Question: I added <URL> to the 'pubspec.yaml' file.
However, when I enter flutter packages get in the terminal, an error occurs.

Can I get advice on what to do?
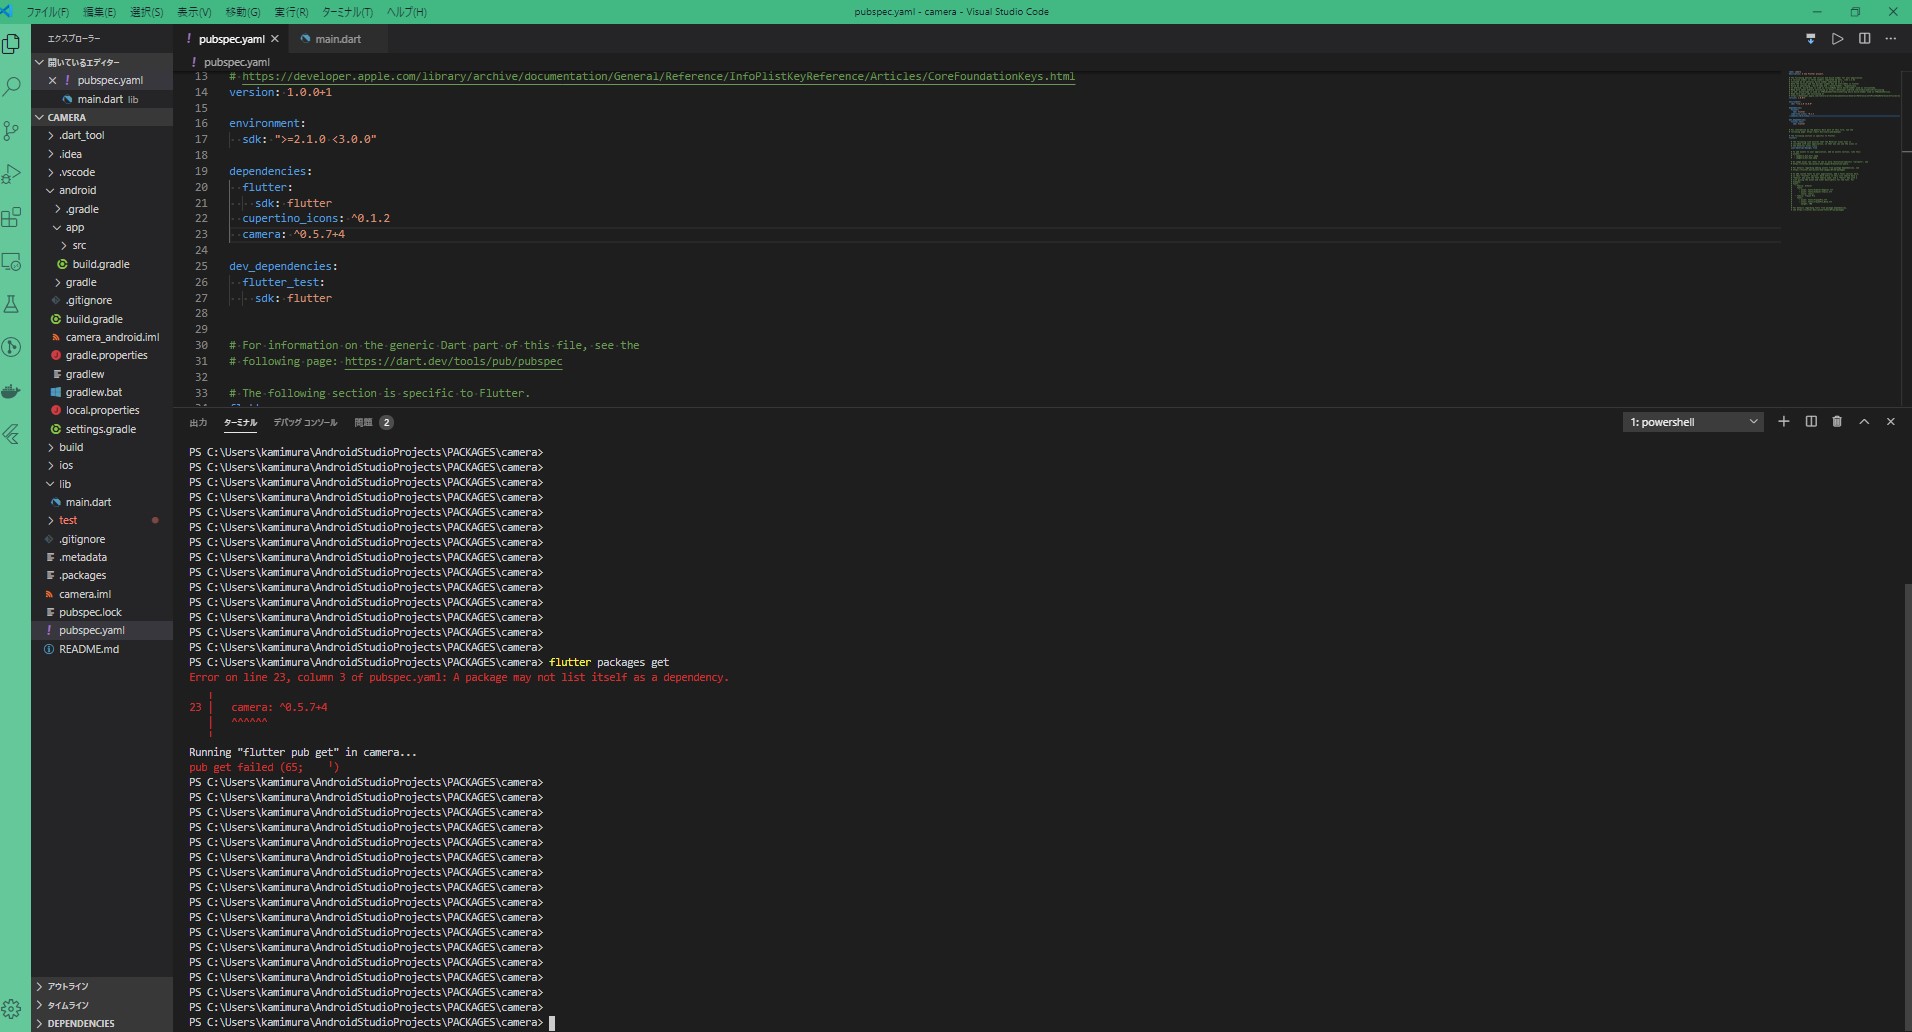
Answer: This is because your project name is also camera change your project name and it will run perfectly.